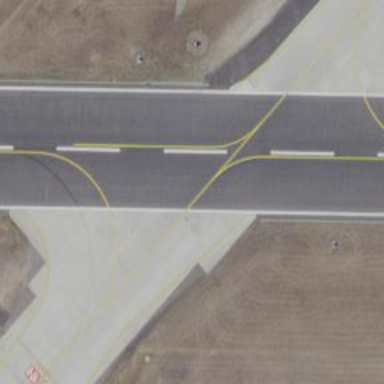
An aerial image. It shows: View of taxiway at the airport.